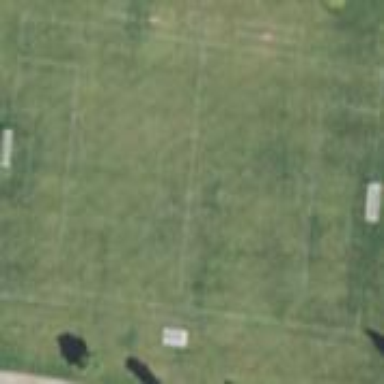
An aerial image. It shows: Soccer pitch for outdoor sports and leisure activities.